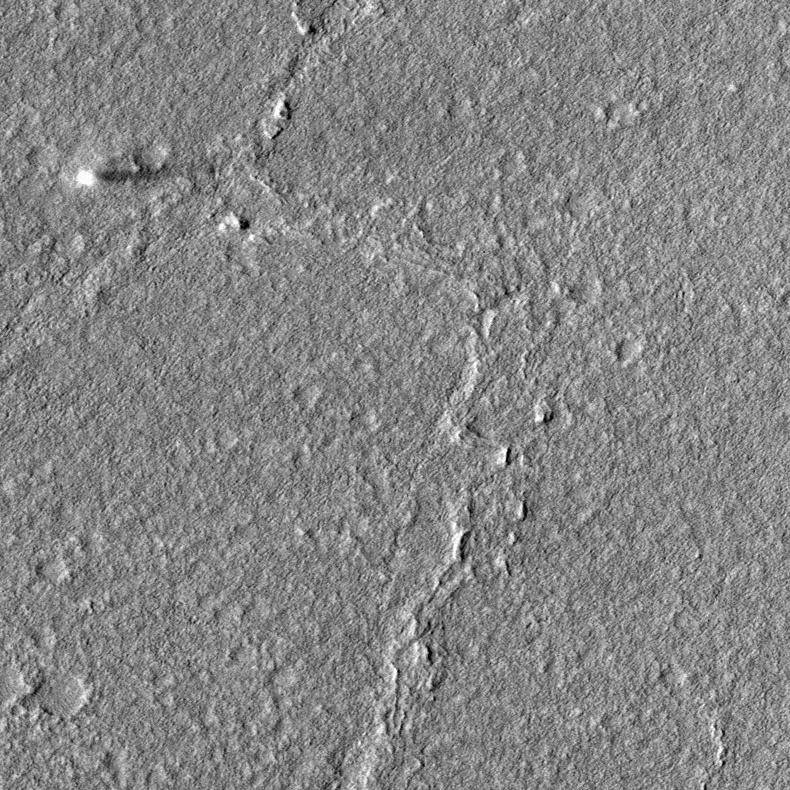
Label: dustdevil